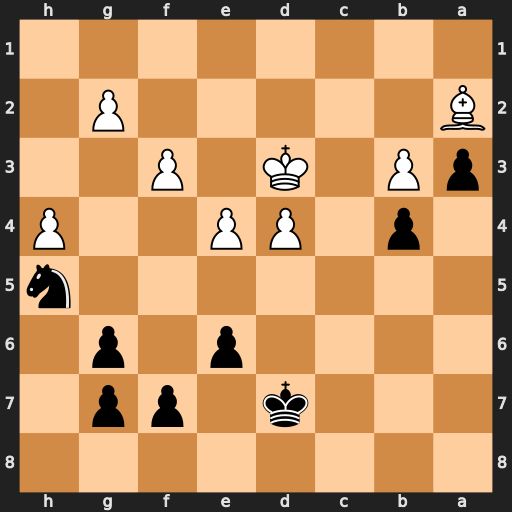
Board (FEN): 8/3k1pp1/4p1p1/7n/1p1PP2P/pP1K1P2/B5P1/8
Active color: b
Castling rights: -
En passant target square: -
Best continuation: Nf4+ Kc4 Nxg2